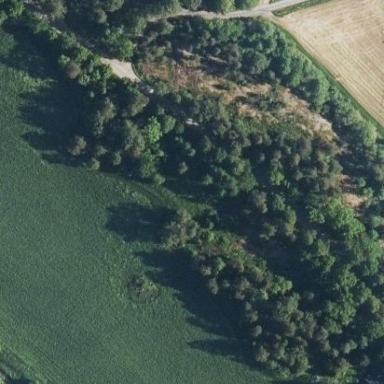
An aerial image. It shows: Serene woodland landscape.